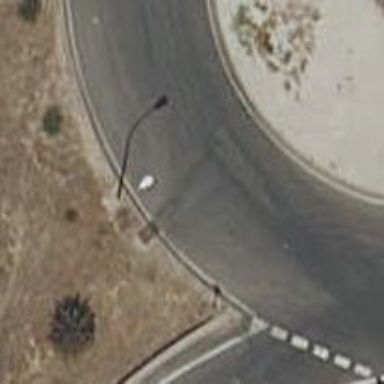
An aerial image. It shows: Secondary road with asphalt surface leading to roundabout junction.